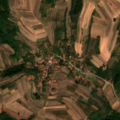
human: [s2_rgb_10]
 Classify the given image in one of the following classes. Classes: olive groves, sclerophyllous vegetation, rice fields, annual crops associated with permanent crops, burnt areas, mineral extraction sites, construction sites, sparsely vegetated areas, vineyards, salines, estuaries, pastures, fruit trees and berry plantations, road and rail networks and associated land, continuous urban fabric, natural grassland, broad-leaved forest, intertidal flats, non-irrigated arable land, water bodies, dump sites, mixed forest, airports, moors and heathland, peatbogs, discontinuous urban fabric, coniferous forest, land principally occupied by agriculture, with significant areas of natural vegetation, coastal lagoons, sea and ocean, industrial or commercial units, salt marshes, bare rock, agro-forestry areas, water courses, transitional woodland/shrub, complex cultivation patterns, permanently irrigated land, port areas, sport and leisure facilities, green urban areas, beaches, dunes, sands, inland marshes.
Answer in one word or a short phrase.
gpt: non-irrigated arable land, complex cultivation patterns, broad-leaved forest, transitional woodland/shrub